Interaction volume radius: 10 \u00c5
Interaction volume height: 45 \u00c5
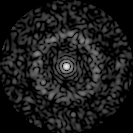
Disorder parameter: 0.8223